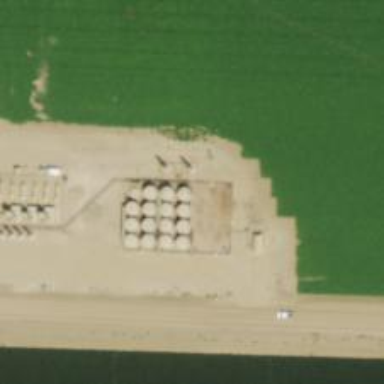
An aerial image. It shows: Storage tank that is man-made.